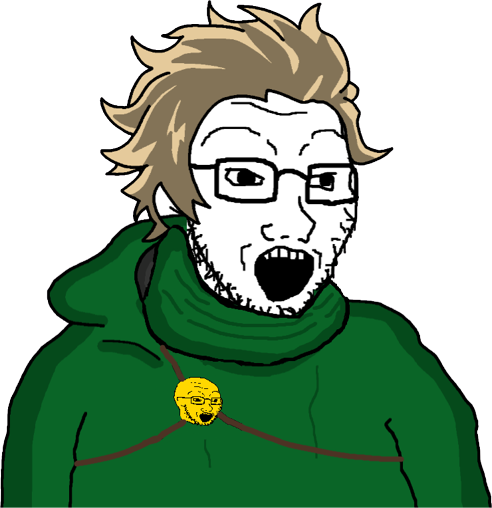
Label: 5_Soyjak